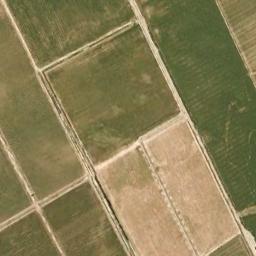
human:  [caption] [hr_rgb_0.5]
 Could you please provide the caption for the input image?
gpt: Several dirt roads are in rectangular farmlands .

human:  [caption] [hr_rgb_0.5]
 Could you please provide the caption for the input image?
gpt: Seven or eight neatly arranged green and tan mixed rectangular farm fields .

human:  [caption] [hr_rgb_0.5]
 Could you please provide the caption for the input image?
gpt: There are some light green and bare rectangular farmland .

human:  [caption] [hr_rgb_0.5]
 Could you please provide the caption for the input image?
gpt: Several rectangular farmlands of different colors are neatly arranged on the ground .

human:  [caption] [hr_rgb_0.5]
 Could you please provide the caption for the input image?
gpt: There are some green rectangular farmlands and a yellow one .